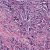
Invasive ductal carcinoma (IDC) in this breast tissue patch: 1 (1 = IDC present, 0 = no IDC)